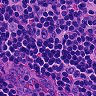
Metastatic tissue present: no